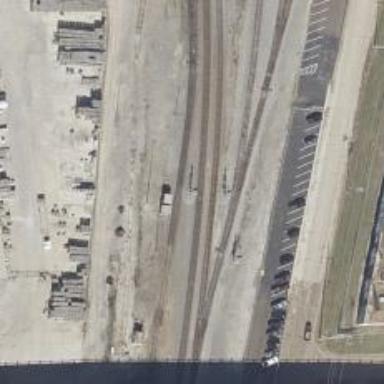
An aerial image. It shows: Abandoned railway siding.